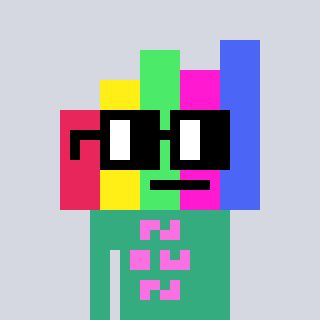
a pixel art character with square black glasses, a bar chart-shaped head and a teal-colored body on a cool background